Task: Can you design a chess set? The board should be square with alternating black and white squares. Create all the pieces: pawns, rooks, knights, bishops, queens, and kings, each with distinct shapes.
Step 3123:
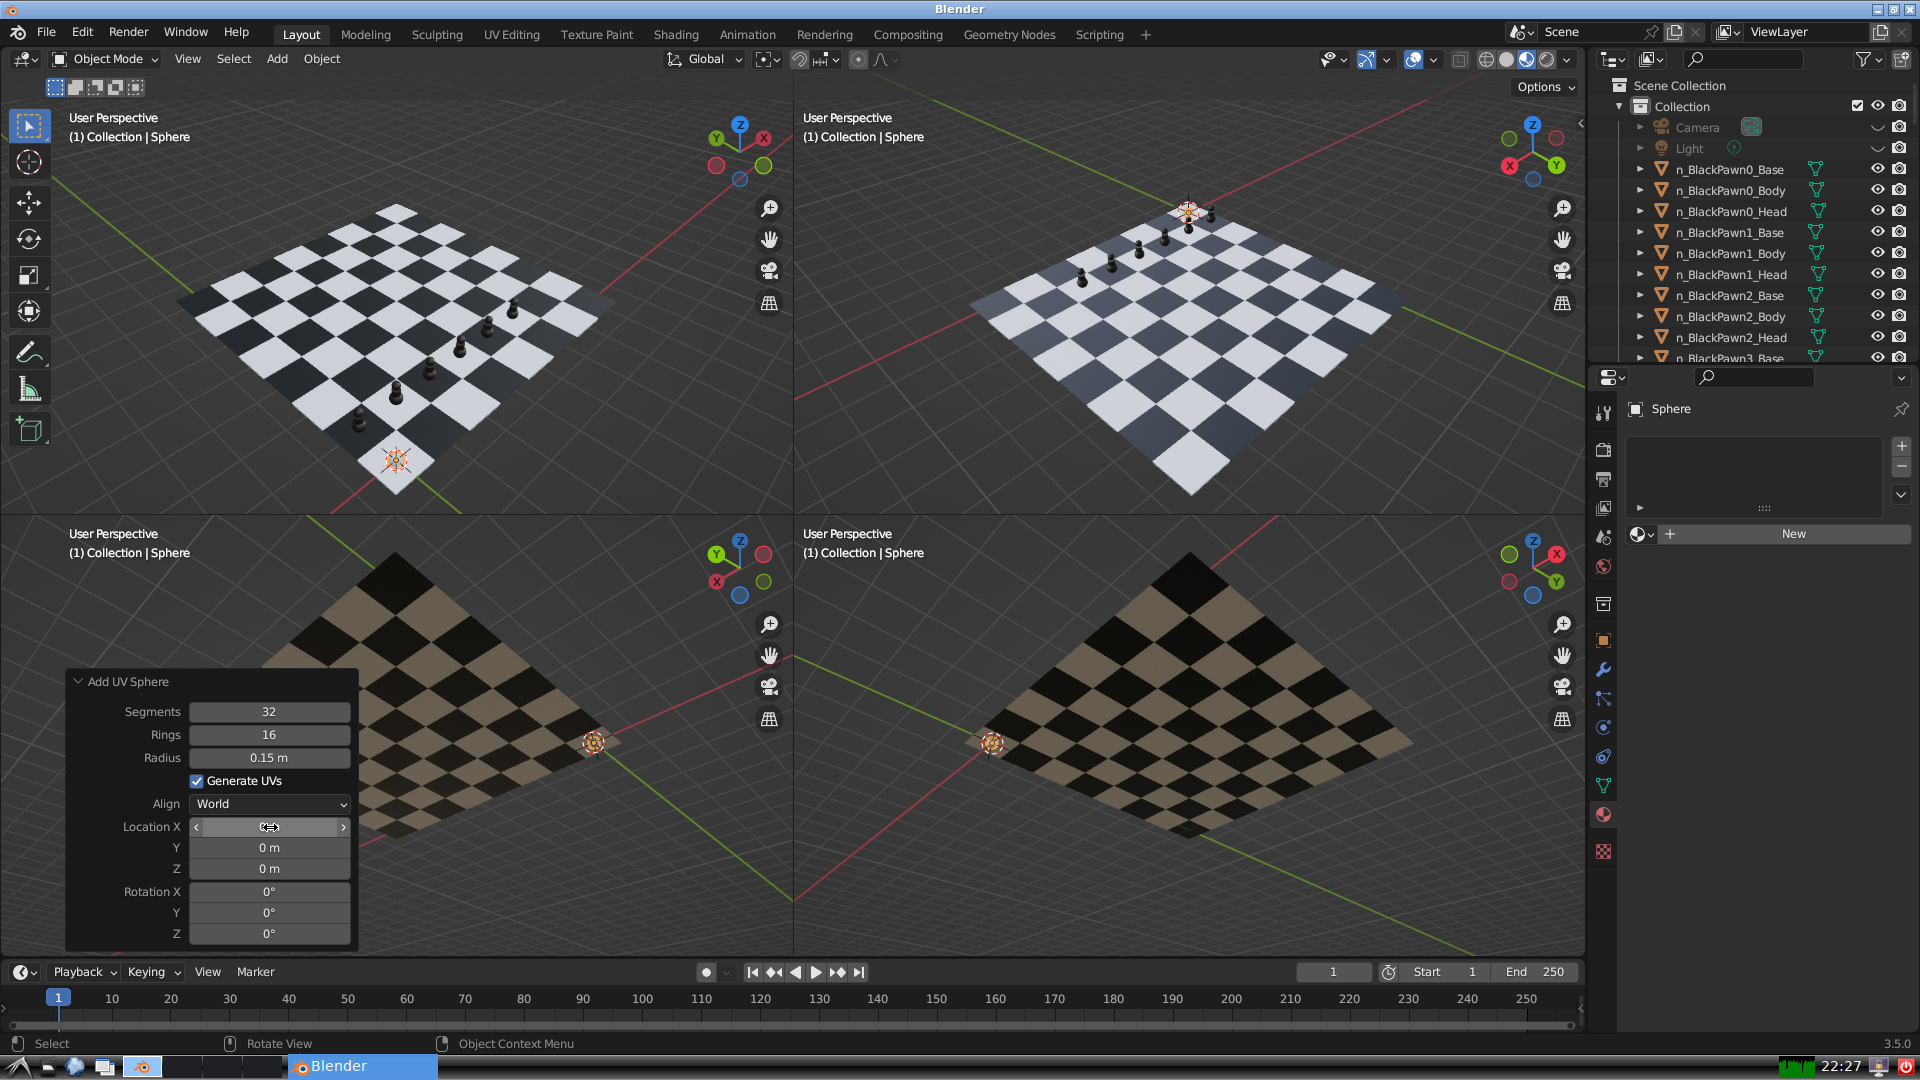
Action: click: no